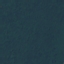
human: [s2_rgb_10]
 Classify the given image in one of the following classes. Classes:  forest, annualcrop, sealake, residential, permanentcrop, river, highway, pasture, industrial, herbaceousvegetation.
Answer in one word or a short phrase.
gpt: Forest